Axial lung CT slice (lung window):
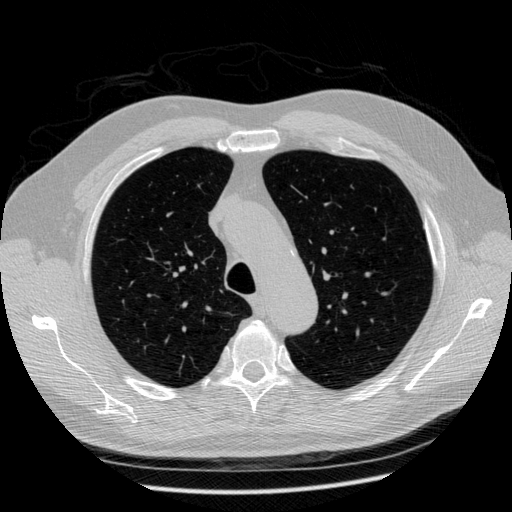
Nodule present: no